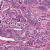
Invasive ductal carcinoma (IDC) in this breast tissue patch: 1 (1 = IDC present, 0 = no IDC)